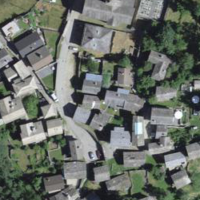
EUNIS habitat code: 54
Species observed at this site:
Rumex alpinus
Phoenicurus phoenicurus
Sylvia atricapilla
Parus major
Turdus merula